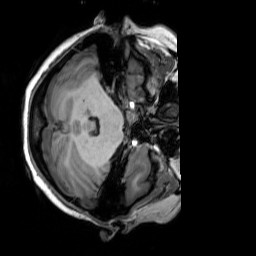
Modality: T1w
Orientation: axial
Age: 24
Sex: female
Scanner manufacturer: siemens
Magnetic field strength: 3 T
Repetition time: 2.53 s
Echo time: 0.00277 s